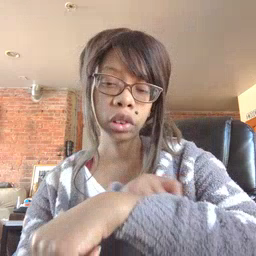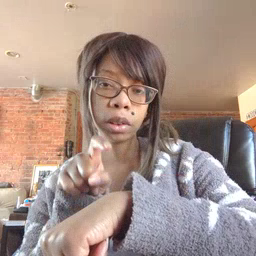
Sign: time